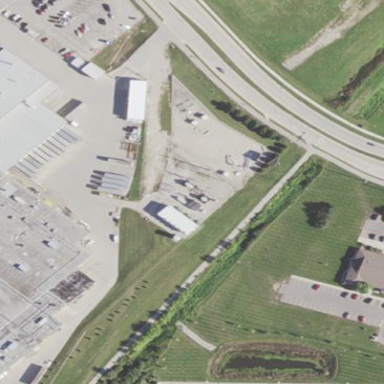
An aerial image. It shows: Industrial substation.